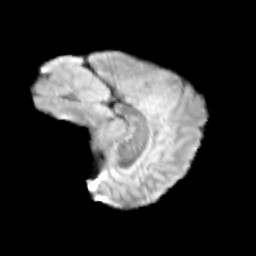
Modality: T2w
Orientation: sagittal
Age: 12
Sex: male
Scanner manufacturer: siemens
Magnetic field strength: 3 T
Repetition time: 3.8 s
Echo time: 0.07 s